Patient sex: M
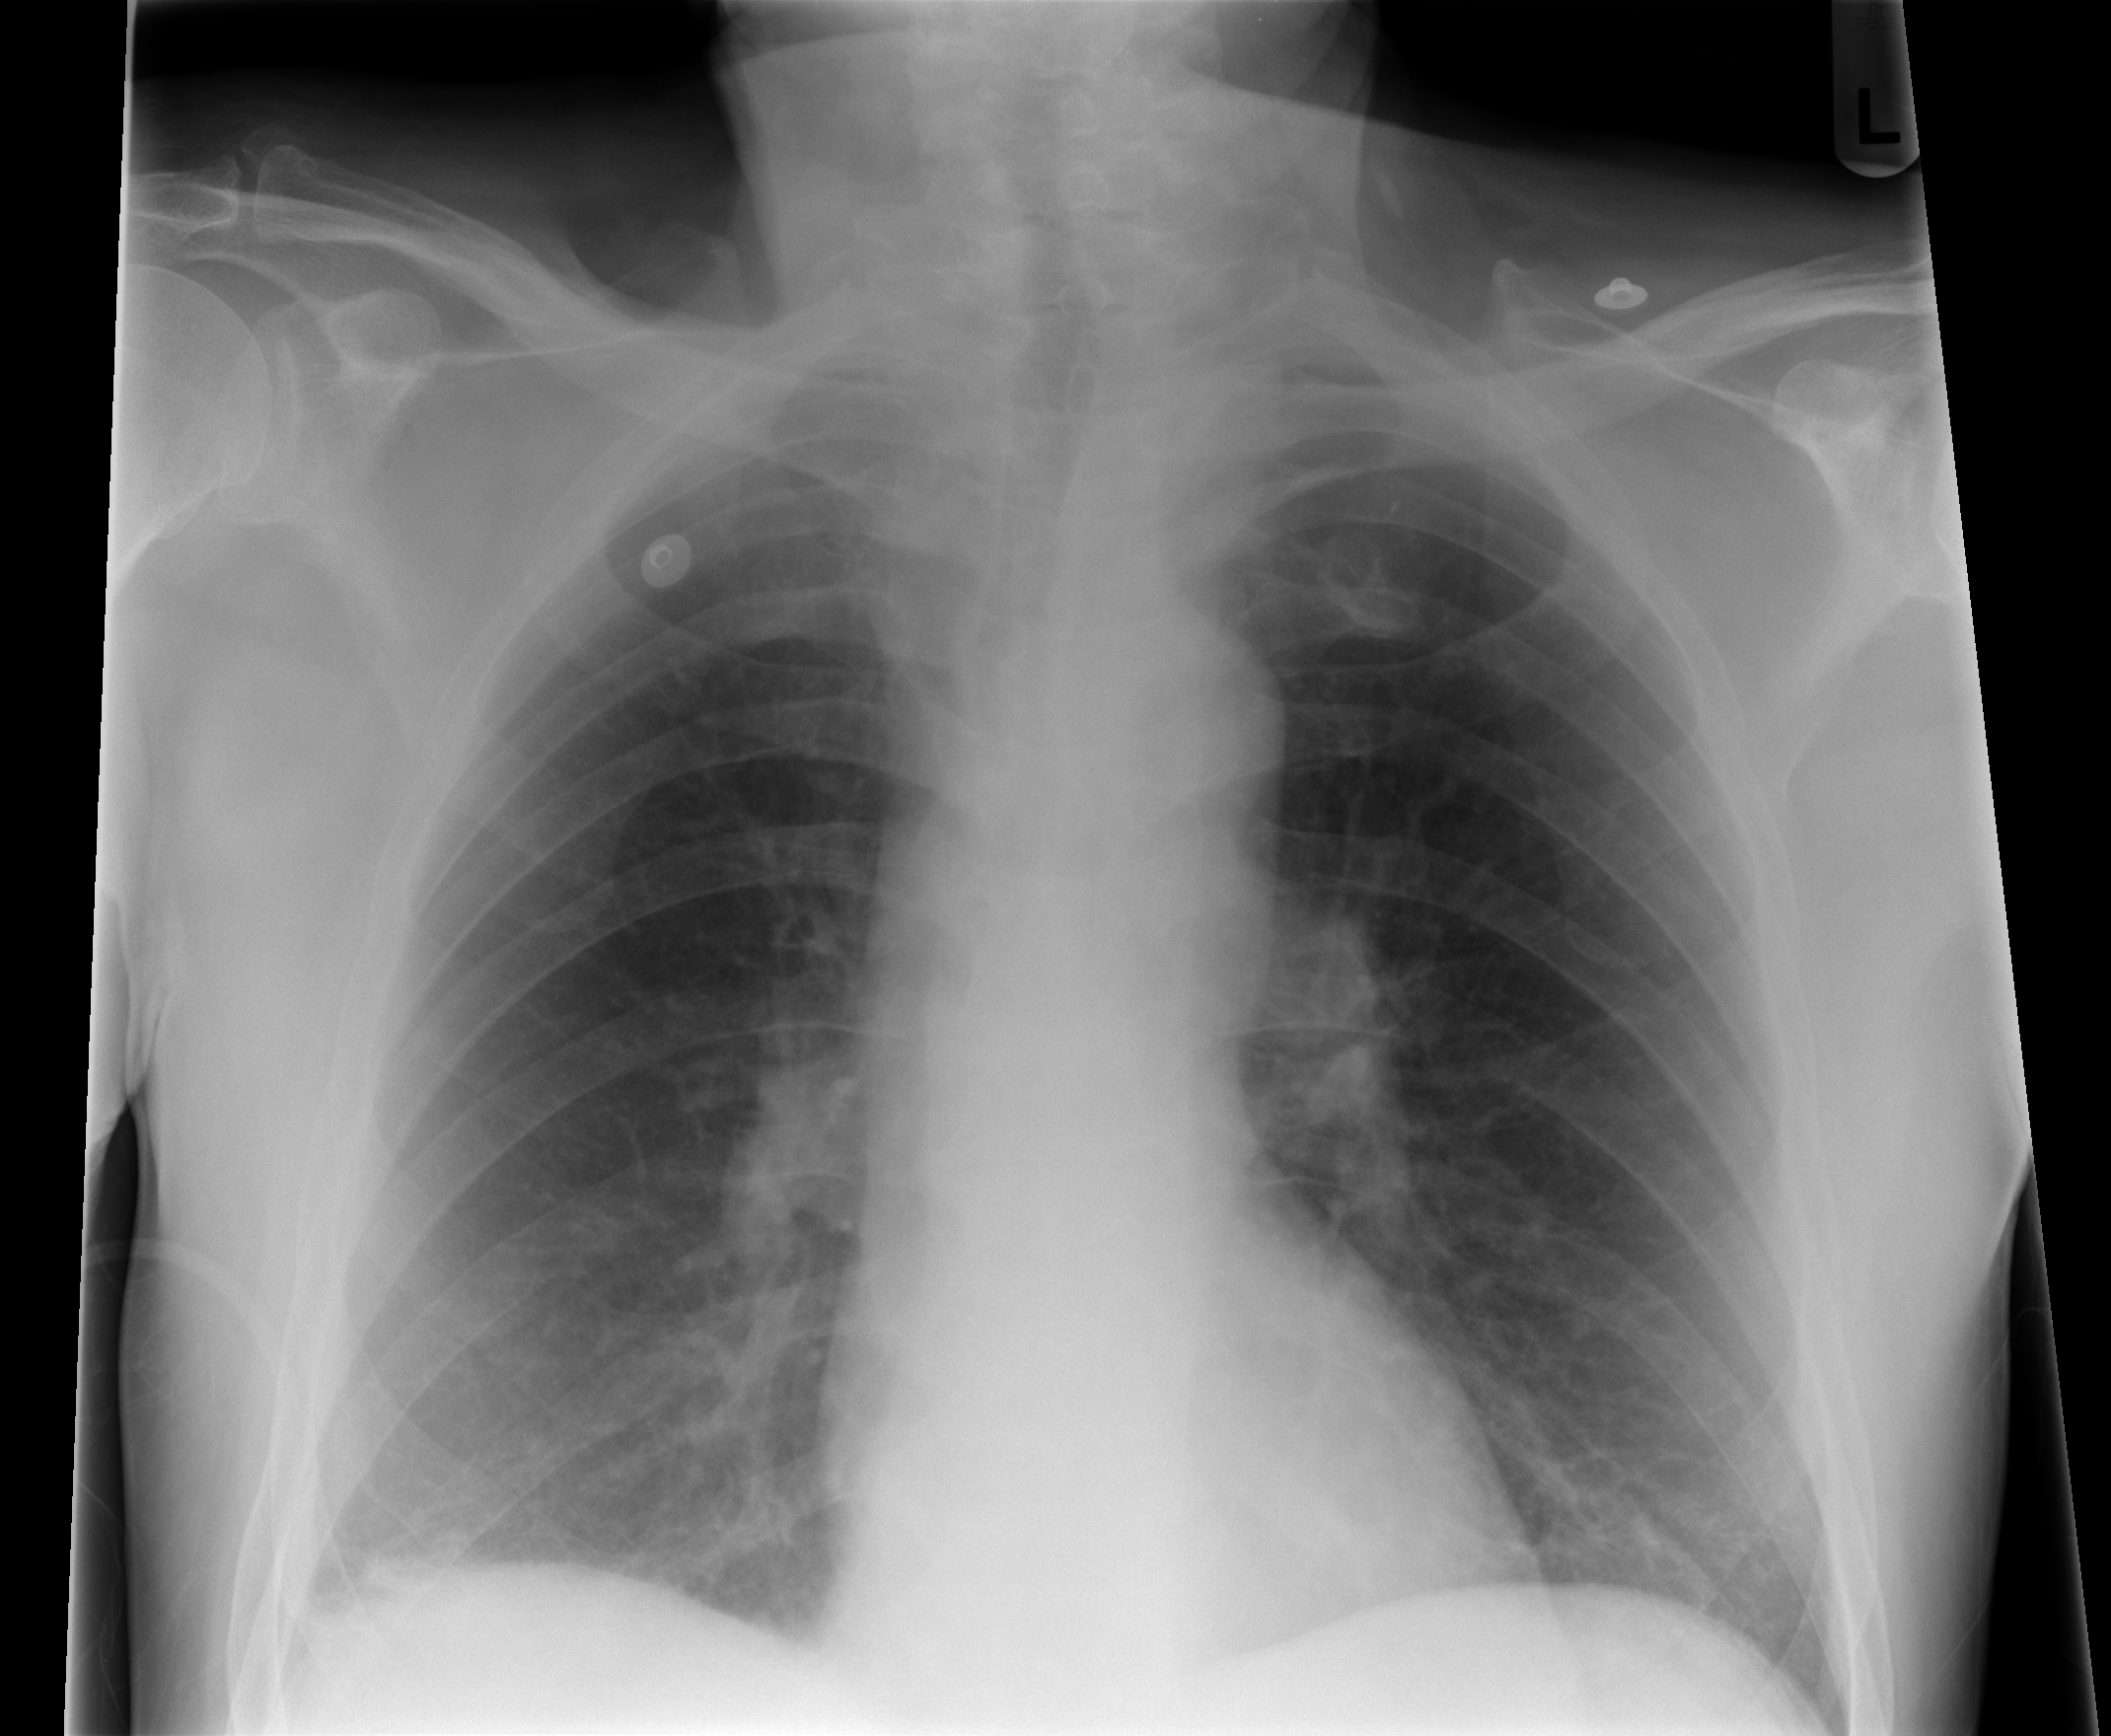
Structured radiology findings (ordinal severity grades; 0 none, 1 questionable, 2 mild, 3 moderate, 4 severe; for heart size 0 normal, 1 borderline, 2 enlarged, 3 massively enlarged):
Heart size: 0
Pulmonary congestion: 0
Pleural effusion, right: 0
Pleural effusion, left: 0
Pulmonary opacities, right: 0
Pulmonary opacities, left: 0
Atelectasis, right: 2
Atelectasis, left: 2